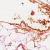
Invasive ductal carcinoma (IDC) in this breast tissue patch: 0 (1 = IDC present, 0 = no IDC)